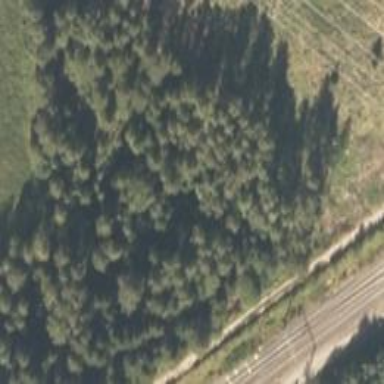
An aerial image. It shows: Forest area.